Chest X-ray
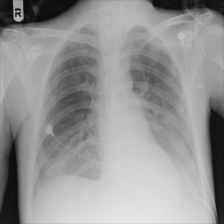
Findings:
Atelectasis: positive
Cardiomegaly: negative
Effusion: positive
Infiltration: positive
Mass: negative
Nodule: negative
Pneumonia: negative
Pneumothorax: negative
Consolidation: negative
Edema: negative
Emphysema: negative
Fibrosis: negative
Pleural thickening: negative
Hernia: negative